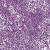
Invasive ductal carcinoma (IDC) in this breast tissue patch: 1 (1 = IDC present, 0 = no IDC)